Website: walmart
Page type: review-order
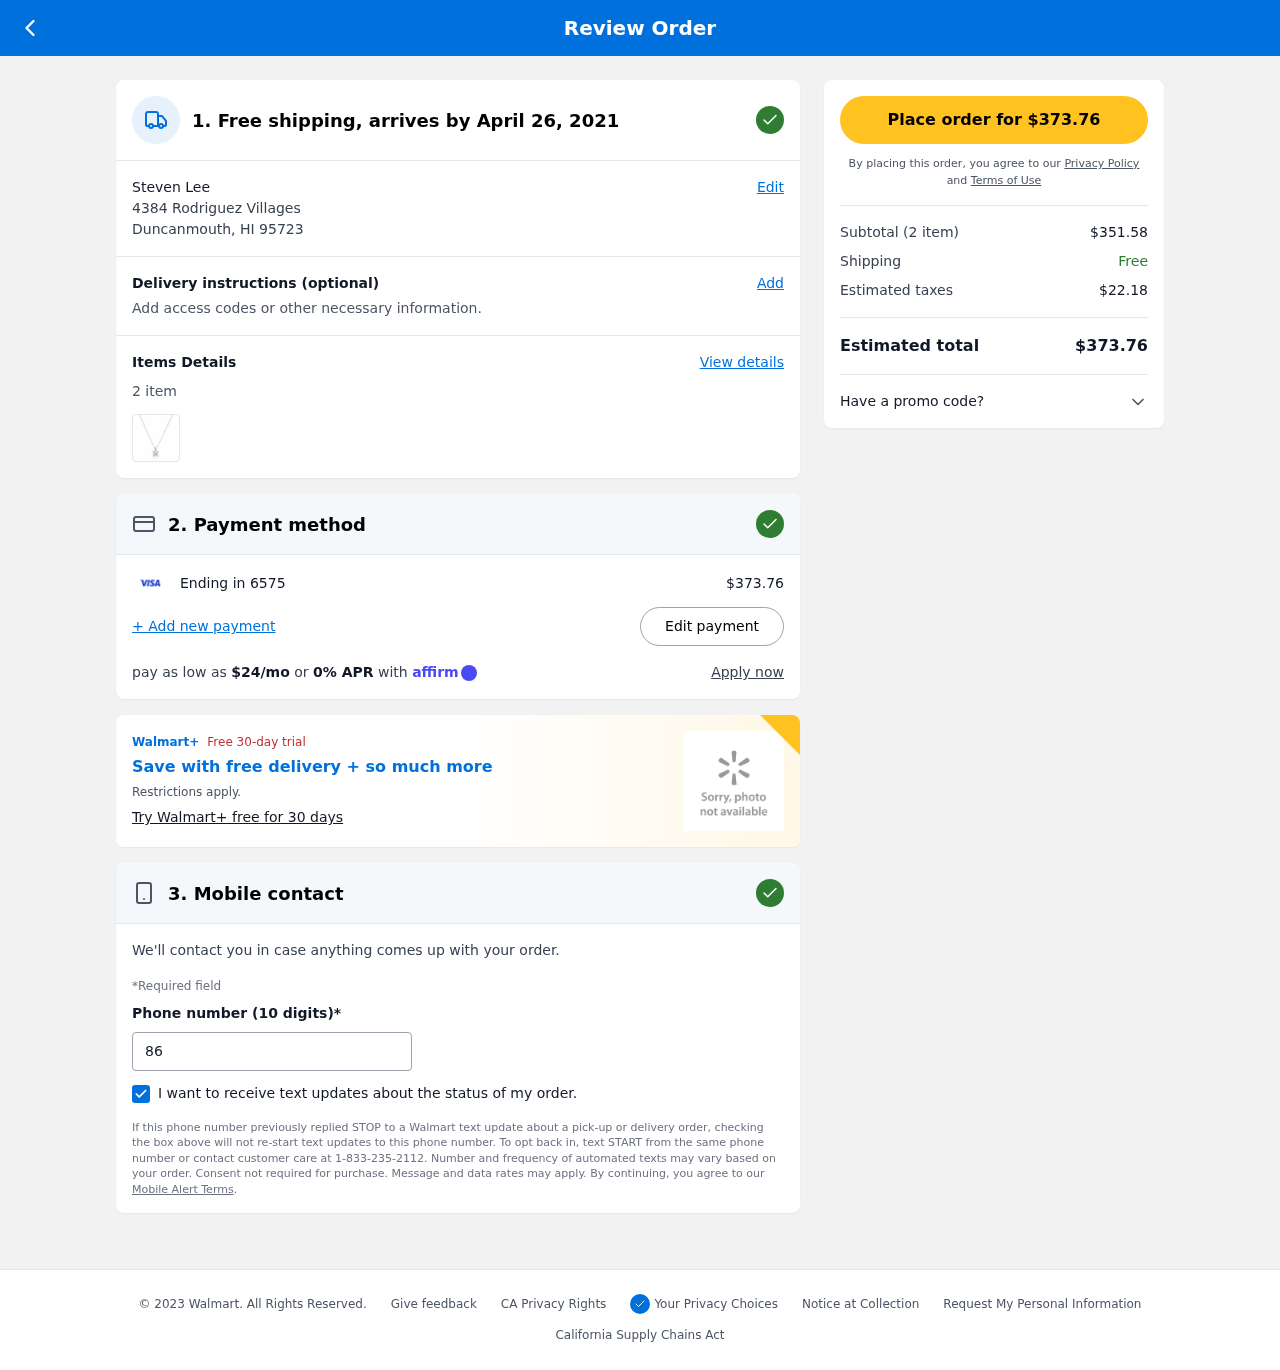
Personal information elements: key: PII_CARD_LAST4
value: Ending in 6575
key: PII_CITY_STATE_ZIP
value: Duncanmouth, HI 95723
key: PII_FULLNAME
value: Steven Lee
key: PII_PHONE
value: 8642859377
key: PII_STREET
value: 4384 Rodriguez Villages
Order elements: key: ORDER_DELIVERY_DATE
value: April 26, 2021
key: ORDER_NUM_ITEMS
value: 2 item
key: ORDER_NUM_ITEMS
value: Subtotal (2 item)
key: ORDER_TOTAL
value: $373.76
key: ORDER_TOTAL
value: Place order for $373.76
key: ORDER_MONTHLY_PAYMENT
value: $24/mo
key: ORDER_SUBTOTAL
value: $351.58
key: ORDER_TAX
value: $22.18